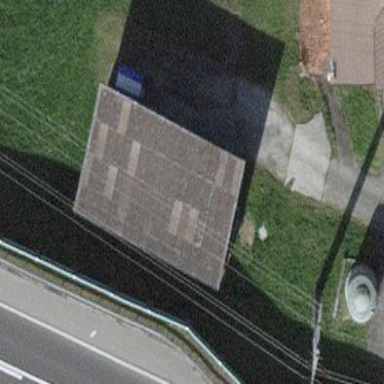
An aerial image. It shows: Shed building.